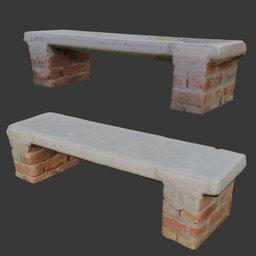
Label: furniture